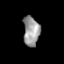
Tissue: prostate
Cell type: T cells
Senescence score: 0.316
Nuclear area (px): 473
Mean DAPI intensity: 154.025